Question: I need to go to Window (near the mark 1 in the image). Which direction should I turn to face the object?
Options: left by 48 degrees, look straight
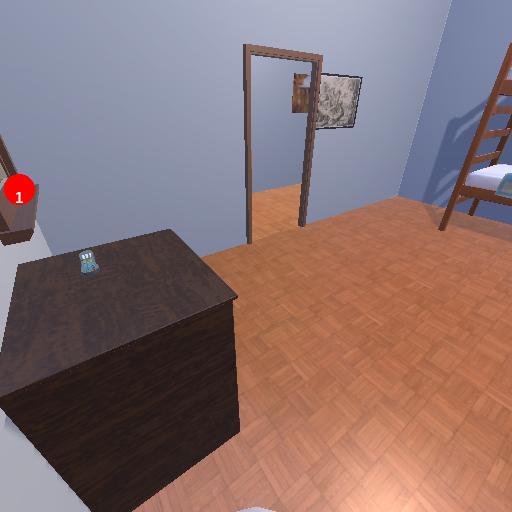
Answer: left by 48 degrees